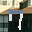
Label: 7